Question: '''
var lc_relationship= null;
var container, nSize = 100;
var camera, scene, renderer;
var scale = 10, scale1 = 100; N=50, cubeRotSpd=0;
var arr= [];
var width = window.innerWidth, height = window.innerHeight;
function generateData()
{
var aSensor1 = [],
aSensor2 = [],
aSensor3 = [];
lc_relationship = {
"sensor1":[],
"sensor2":[],
"sensor3":[]
}
for(i=1; i<=nSize; i++)
{
aSensor1.push(i);
aSensor2.push(i);
aSensor3.push(i);
}
for(n=0; n<nSize; n++)
{
var pos1 = Math.floor(Math.random() * (nSize-n));
var pos2 = Math.floor(Math.random() * (nSize-n));
var pos3 = Math.floor(Math.random() * (nSize-n));
var int1 = aSensor1[pos1]; aSensor1.splice(pos1,1);
var int2 = aSensor2[pos2]; aSensor2.splice(pos2,1);
var int3 = aSensor3[pos3]; aSensor3.splice(pos3,1);
lc_relationship.sensor1[int1-1] =
{
"ObjectID" : "sens1_" + rightPad(int1),
"Geometry" : getGeometry(),
"Parent":null,
"child": "sens2_" + rightPad(int2),
"z_cordinate": -5
}
lc_relationship.sensor2[int2-1] =
{
"ObjectID" : "sens2_" + rightPad(int2),
"Geometry" : getGeometry(),
"Parent":"sens1_" + rightPad(int1),
"child": "sens3_" + rightPad(int3),
"z_cordinate": 0
}
lc_relationship.sensor3[int3-1] =
{
"ObjectID" : "sens3_" + rightPad(int3),
"Geometry" : getGeometry(),
"Parent":"sens2_" + rightPad(int2),
"child": null,
"z_cordinate": 5
}
}
}
function rightPad(number)
{
var tmpStr = number.toString();
return ("000" + tmpStr).substring(tmpStr.length, tmpStr.length+3);
}
function getGeometry()
{
var geo = new THREE.Geometry();
geo.vertices.push(new THREE.Vertex(
new THREE.Vector3( 0, 0, 0)));
geo.vertices.push(new THREE.Vertex(
new THREE.Vector3( -0.5, 0.5, 1)));
geo.vertices.push(new THREE.Vertex(
new THREE.Vector3( 0.5, 0.5, 1)));
geo.vertices.push(new THREE.Vertex(
new THREE.Vector3( -0.5, -0.5, 1)));
geo.vertices.push(new THREE.Vertex(
new THREE.Vector3( 0.5,-0.5, 1)));
geo.faces.push( new THREE.Face3(0,1,2));
geo.faces.push( new THREE.Face3(2,1,4));
geo.faces.push( new THREE.Face3(1,3,4));
geo.faces.push( new THREE.Face3(4,3,0));
geo.faces.push( new THREE.Face3(3,1,0));
geo.faces.push( new THREE.Face3(0,2,4));
geo.computeFaceNormals();
/* cone = new THREE.Mesh(geo, meshMaterial);
cone.doubleSided = true;
cone.overdraw = true;*/
return geo;
}
function posgeo()
{ generateData();
//var jsonText = JSON.stringify(lc_relationship);
//document.getElementById("output").innerHTML=jsonText;
//document.getElementById("test").innerHTML=lc_relationship.sensor1[0].z_cordinate;
init();
animate();
}
function init()
{
container = document.getElementById("output");
camera = new THREE.PerspectiveCamera( 45, width / height, 0.1, 1000 );
camera.position.y = 0;
camera.position.z = 45;
camera.lookAt(new THREE.Vector3(0, 0, 0));
scene = new THREE.Scene();
scene.add(camera);
renderer = new THREE.WebGLRenderer(/*{antialias:true}*/);
renderer.setClearColorHex(0xffffff, 1);
renderer.setSize( width, height );
var meshmaterial = new THREE.MeshLambertMaterial( { color: 0x0000CC, opacity: 0.3, depthWrite: false, depthTest: false });
'''
I'm having whole problem at this loop, Can someone help me to fix this? The Loop is here:
'''
for ( var i = 0; i <nSize; i++)
for ( var j = -5; j < 5; j++)
for ( var k = -5; k < 5; k++)
{
var cone1 = new THREE.MESH(lc_relationship.sensor1[i].Geometry,meshMaterial);
cone1.doubleSided = true;
cone1.overdraw = true;
scene.add(cone1);
var cone2 = new THREE.MESH(lc_relationship.sensor2[i].Geometry,meshMaterial);
cone2.doubleSided = true;
cone2.overdraw = true;
scene.add(cone2);
var cone3 = new THREE.MESH(lc_relationship.sensor3[i].Geometry,meshMaterial);
cone3.doubleSided = true;
cone3.overdraw = true;
scene.add(cone3);
cone1.position.set(2*k, 2*j,lc_relationship.sensor1[i].z_cordinate);
cone2.position.set(2*k, 2*j,lc_relationship.sensor2[i].z_cordinate);
cone3.position.set(2*k, 2*j,lc_relationship.sensor3[i].z_cordinate);
}
'''
All I want to dispay cones like image below :

and the remaining Code:
'''
var light = new THREE.DirectionalLight(0xffffff, 0.6);
light.position.y = 1;
light.position.x = 1;
light.position.z = 1;
scene.add(light);
light = new THREE.DirectionalLight(0xffffff, 0.6);
light.position.y = -1;
light.position.x = -1;
light.position.z = -1;
scene.add(light);
light = new THREE.DirectionalLight(0xffffff, 0.6);
light.position.y = 1;
light.position.x = 0;
light.position.z = 0;
scene.add(light);
container.appendChild( renderer.domElement );
}
function animate()
{
requestAnimationFrame( animate );
render();
}
function render()
{
renderer.render(scene, camera);
}
'''
Can Some help to solve this issue. This task is really sitting on head all the time :(
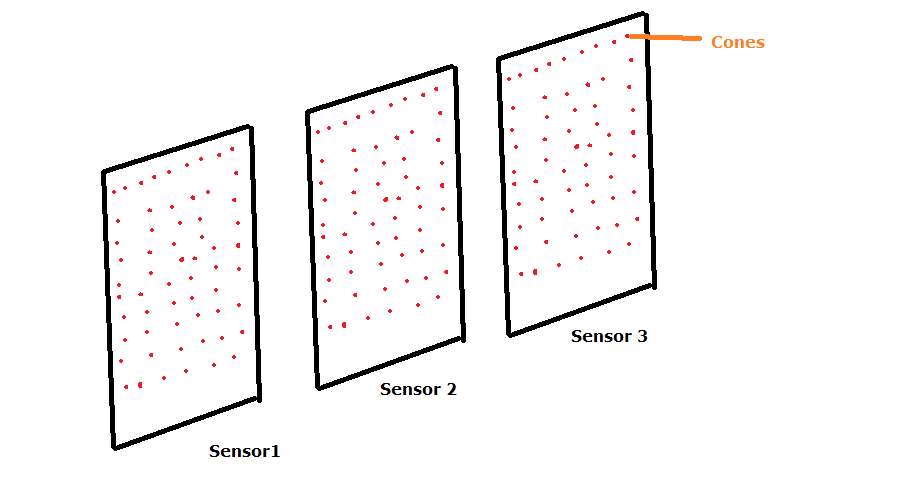
Answer: You can do it with a single loop, by calculating 'j' and 'k' from 'j' instead of adding two more loops:
'''
for ( var i = 0; i <nSize; i++)
{
var k = i%10,
j = (i-k)/10;
j = j*2 - 10; // You may need to adjust this "10",
k = k*2 - 10; // may be "9", so the layers get centered.
//console.log(j,k)
var cone1 = new THREE.MESH(lc_relationship.sensor1[i].Geometry,meshMaterial);
cone1.doubleSided = true;
cone1.overdraw = true;
scene.add(cone1);
var cone2 = new THREE.MESH(lc_relationship.sensor2[i].Geometry,meshMaterial);
cone2.doubleSided = true;
cone2.overdraw = true;
scene.add(cone2);
var cone3 = new THREE.MESH(lc_relationship.sensor3[i].Geometry,meshMaterial);
cone3.doubleSided = true;
cone3.overdraw = true;
scene.add(cone3);
cone1.position.set(j, k, lc_relationship.sensor1[i].z_cordinate);
cone2.position.set(j, k, lc_relationship.sensor2[i].z_cordinate);
cone3.position.set(j, k, lc_relationship.sensor3[i].z_cordinate);
}
'''